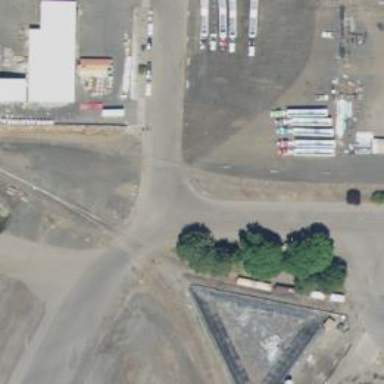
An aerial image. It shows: Level crossing along the railway.